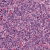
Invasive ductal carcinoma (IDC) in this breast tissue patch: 1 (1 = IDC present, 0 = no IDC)